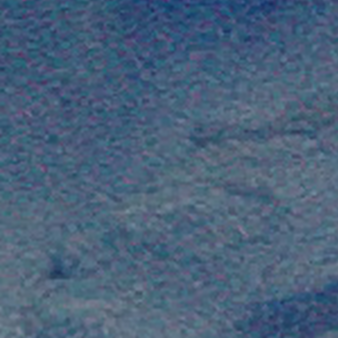
Label: other